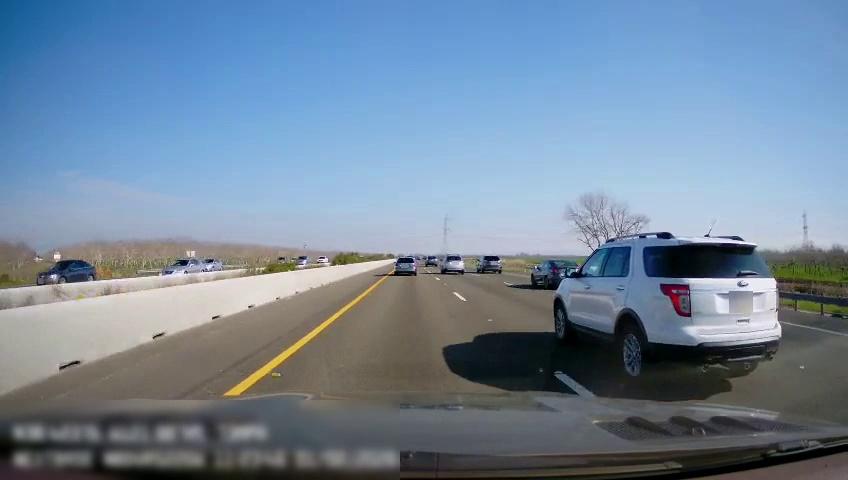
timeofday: Day
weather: Sunny
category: Drivable Space
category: Vehicles | Car
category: Vehicles | SUV
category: Vehicles | Car
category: Vehicles | Car
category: Vehicles | Car
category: Vehicles | Car
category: Vehicles | Van
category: Vehicles | Car
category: Vehicles | SUV
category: Vehicles | SUV
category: Vehicles | SUV
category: Lanes | Current Lane
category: Lanes | Current Lane
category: Lanes | Alternate Lane
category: Lanes | Alternate Lane